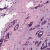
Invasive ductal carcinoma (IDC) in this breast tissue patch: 1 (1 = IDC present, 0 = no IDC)